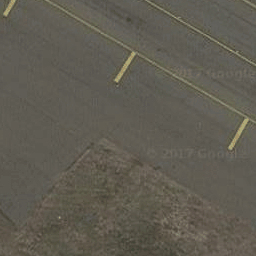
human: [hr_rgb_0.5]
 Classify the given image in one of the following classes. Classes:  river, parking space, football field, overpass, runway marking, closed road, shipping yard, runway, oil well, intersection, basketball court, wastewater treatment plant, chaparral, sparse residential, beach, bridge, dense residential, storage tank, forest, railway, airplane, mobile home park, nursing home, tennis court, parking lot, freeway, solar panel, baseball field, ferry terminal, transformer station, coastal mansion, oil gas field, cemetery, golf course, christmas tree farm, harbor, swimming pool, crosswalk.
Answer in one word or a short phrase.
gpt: runway marking